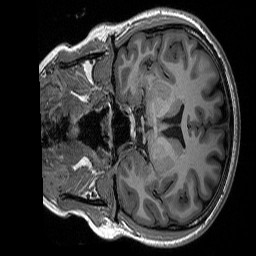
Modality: T1w
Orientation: coronal
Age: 21
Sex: female
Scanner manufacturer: siemens
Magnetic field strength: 3 T
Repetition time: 2.3 s
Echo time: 0.00298 s